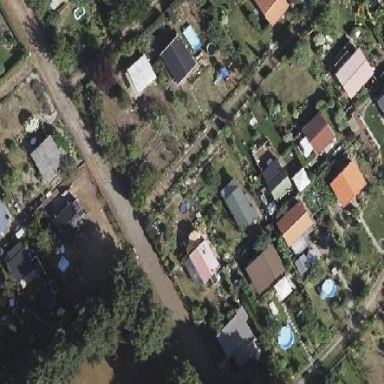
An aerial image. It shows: Plot in the allotments.